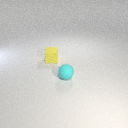
small yellow rubber cube to the left of small cyan rubber sphere